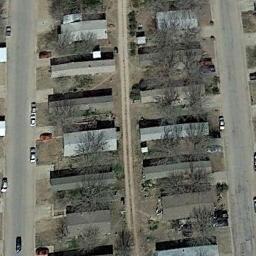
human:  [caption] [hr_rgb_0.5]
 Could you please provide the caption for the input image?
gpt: Many buildings of different shapes and sizes are in mobile home parks .

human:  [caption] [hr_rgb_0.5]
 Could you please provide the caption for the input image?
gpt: The mobile home park has some neatly arranged mobile homes and bare trees and some roads go through the mobile home park .

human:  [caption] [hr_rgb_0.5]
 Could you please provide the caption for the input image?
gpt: There are three rows of mobile homes .

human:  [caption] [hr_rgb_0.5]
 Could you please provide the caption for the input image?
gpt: The mobile home park is on the bare land next to the road .

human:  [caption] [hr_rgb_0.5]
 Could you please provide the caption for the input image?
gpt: There are some buildings and withered trees in the mobile home park .